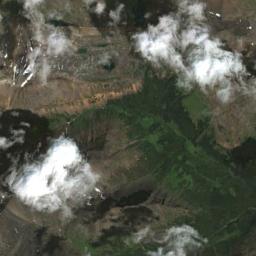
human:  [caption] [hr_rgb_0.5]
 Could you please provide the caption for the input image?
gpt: The white cloud is above bare and green land .

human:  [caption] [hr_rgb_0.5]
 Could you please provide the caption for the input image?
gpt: A large cloud of white clouds floated above the hills .

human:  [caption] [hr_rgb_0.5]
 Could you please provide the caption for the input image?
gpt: The cumulus clouds are located above the land covered by some vegetation and the shadow of the clouds is on the land .

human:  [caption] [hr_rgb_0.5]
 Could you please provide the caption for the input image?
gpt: Sparse white clouds on the ground where green and yellow intersect .

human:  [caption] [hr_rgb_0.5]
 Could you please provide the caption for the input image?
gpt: A few pieces of white clouds over a mountain .